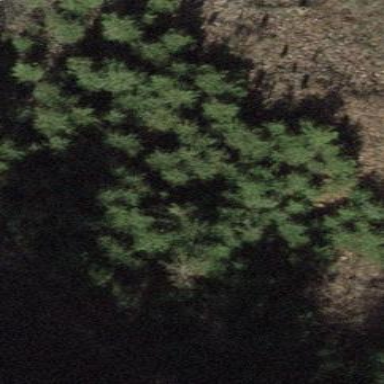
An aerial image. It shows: Patch of scrub vegetation.